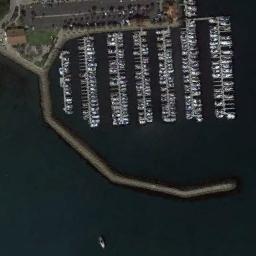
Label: harbor